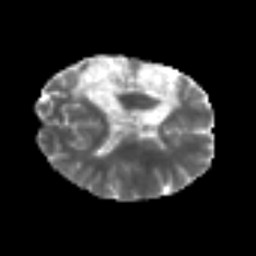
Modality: MD
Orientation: axial
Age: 39
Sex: female
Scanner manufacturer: siemens
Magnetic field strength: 3 T
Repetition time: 6.1 s
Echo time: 0.101 s